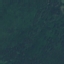
Land use / land cover: Forest